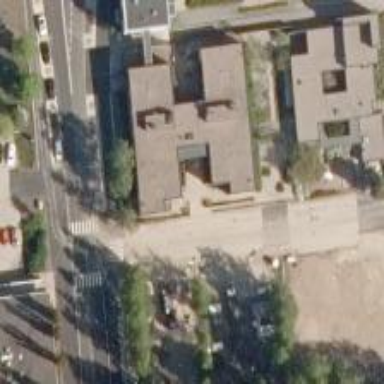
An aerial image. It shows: Building that serves as nursing home.